Brain MRI study timepoint: preop
T1CE (contrast-enhanced T1) slice:
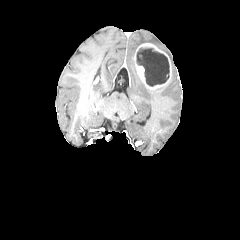
T2-FLAIR slice:
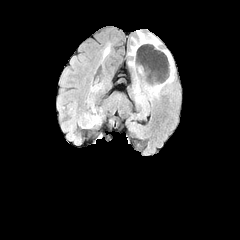